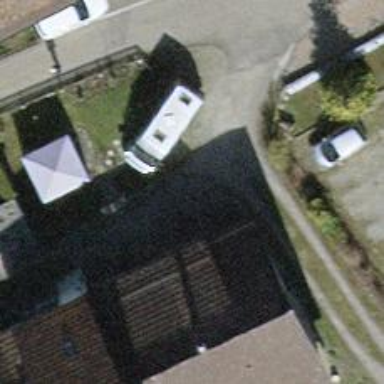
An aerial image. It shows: Driveway made of fine gravel.